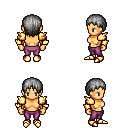
a pixel art fantasy rpg character, female body template, human, tanned skin, gold arm armor, magenta pants, gray plain hairstyle, gold boots, four views (front, back, left, right), 2x2 character sprite sheet, small pixel art, hard edges, no anti-aliasing